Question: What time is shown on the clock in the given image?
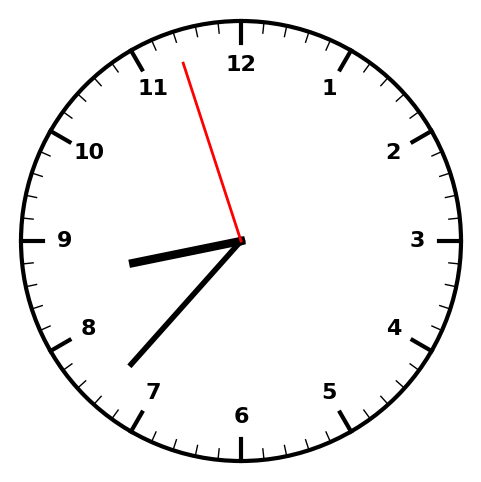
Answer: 08:36:57